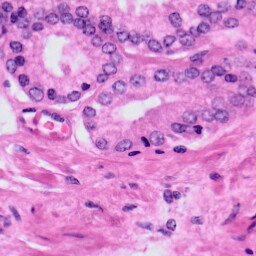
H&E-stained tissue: Prostate